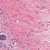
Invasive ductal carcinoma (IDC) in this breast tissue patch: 0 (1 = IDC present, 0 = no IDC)